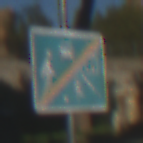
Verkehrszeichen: EndeVerkehrsberuhigterBereich
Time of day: MorningAfternoon
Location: Outdoor (Suburban)
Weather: Clear
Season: NotSpecified
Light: Natural